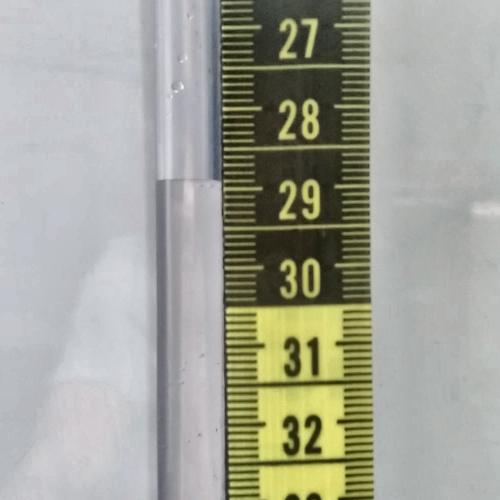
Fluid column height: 28.9 cm